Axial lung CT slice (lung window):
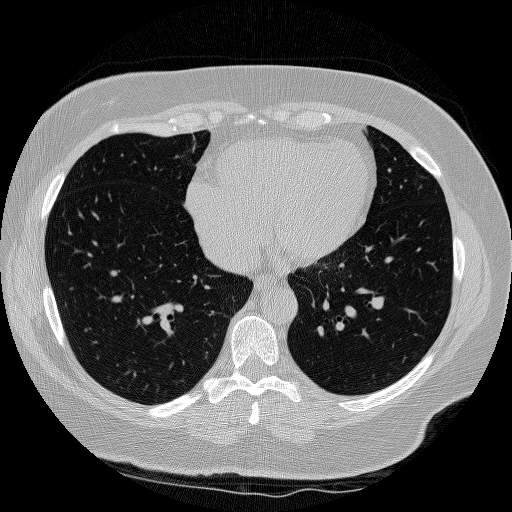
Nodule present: no